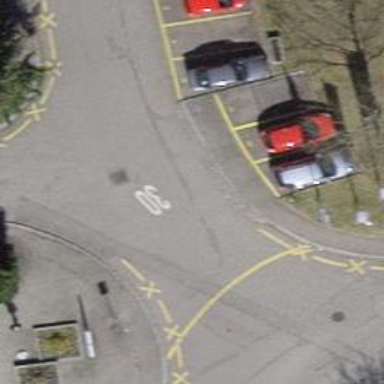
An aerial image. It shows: Uncontrolled and unmarked road crossing.